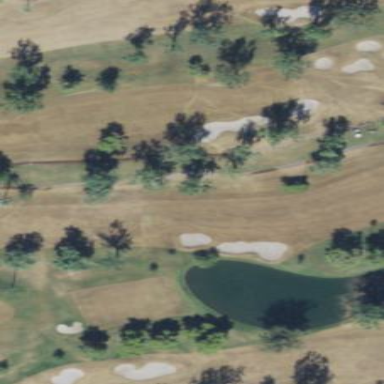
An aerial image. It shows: Golf fairway surrounded by grass.